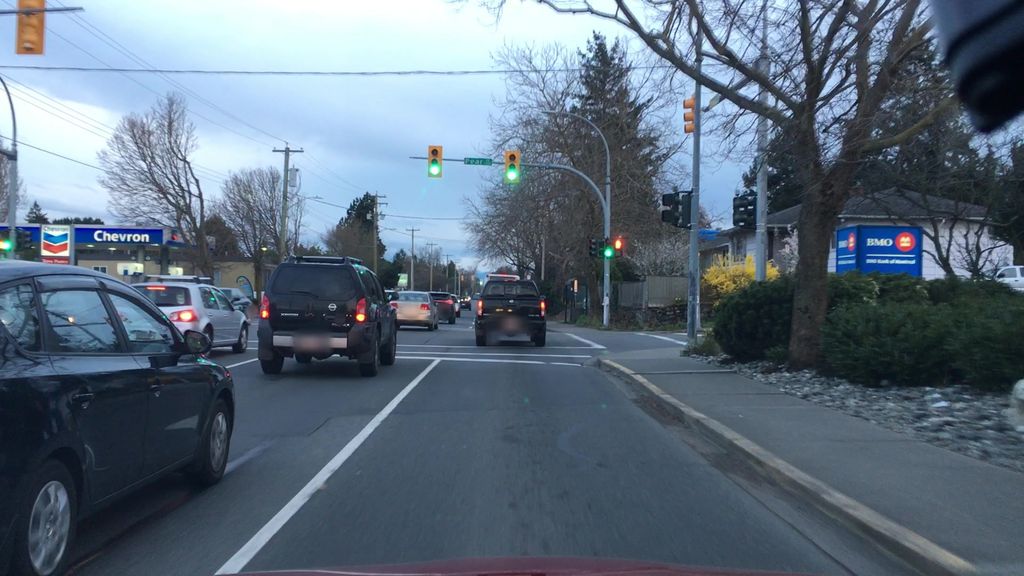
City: victoria